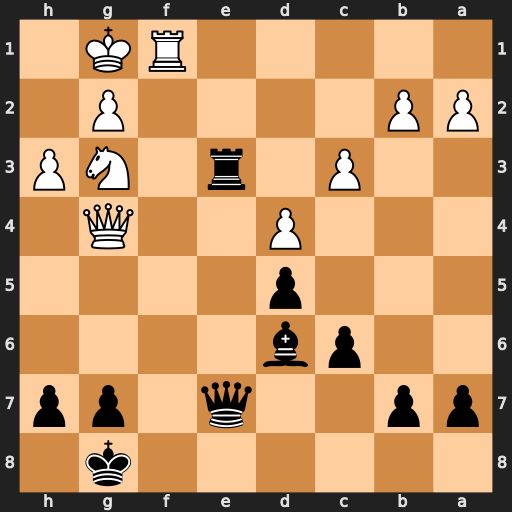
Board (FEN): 6k1/pp2q1pp/2pb4/3p4/3P2Q1/2P1r1NP/PP4P1/5RK1
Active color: b
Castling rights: -
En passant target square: -
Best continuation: Bxg3 Qc8+ Qe8